Question: I have the following many-to-many relationship set up in my db.

Mapped using Code-First EF; A 'Ticket' has an 'ICollection' of 'Branch' and vice versa.
This all works fine but now I need to make a significant change since the spec has been fleshed out.
Originally a single 'Ticket' could be marked as 'IsRead' but that, as a concept, only really works when the 'Ticket' is allocated to a single branch. What I need to do is say that a 'Ticket' has been read at each individual 'Branch'.
Now my first thought is that I should change the relational table 'BranchTickets' so that it has an Identity column and the 'IsRead' property thus creating a one-to-many relationship but I don't know then how to map the two foreign keys using the Code-First Api.
Would this be the right approach, and if so how would I go about ensuring EF maps the tables appropriately?
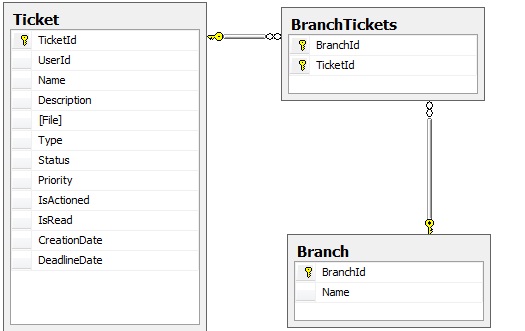
Answer: If a 'Ticket' can only be deemed at 'Branch' level, then I would say all you need to do is remove the 'IsRead' property from 'Ticket' and move it to 'BranchTickets'.
This means each individual ticket can be associated with multiple branches which can have different states.
> how would I go about ensuring EF maps the tables appropriately
This is a change you would need to make at DB level, you can then update your EF model.